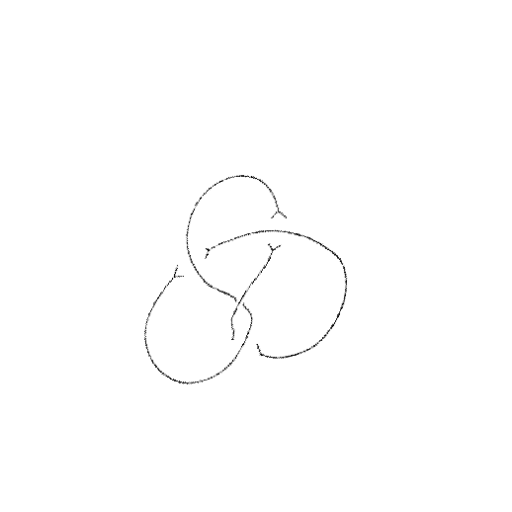
Crossing number: 4